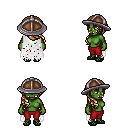
a pixel art fantasy rpg character, female body template, orc, green skin, white tattered cape, red pants, blonde right-swept hairstyle, chain helm, ghillies, four views (front, back, left, right), 2x2 character sprite sheet, small pixel art, hard edges, no anti-aliasing